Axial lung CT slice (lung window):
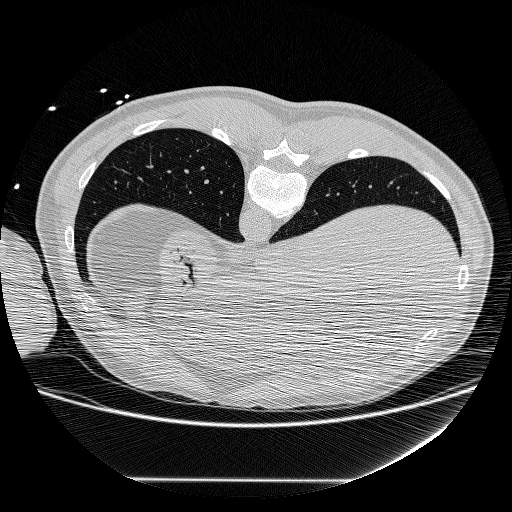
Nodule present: no